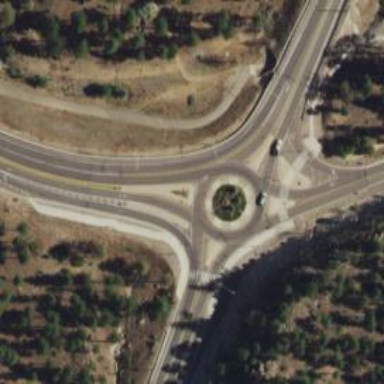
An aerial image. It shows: Tertiary road that leads to roundabout.